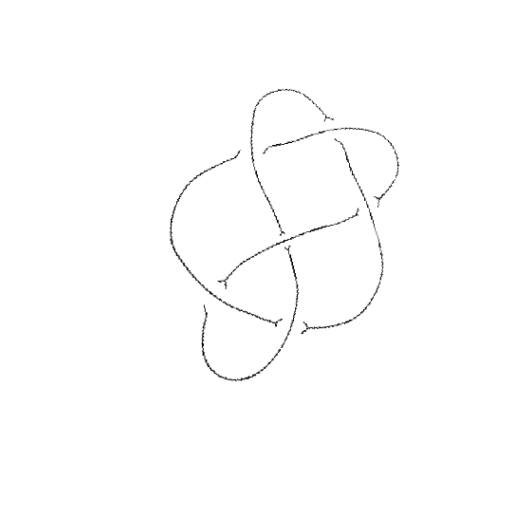
Crossing number: 6